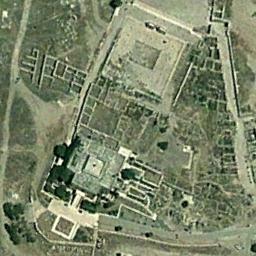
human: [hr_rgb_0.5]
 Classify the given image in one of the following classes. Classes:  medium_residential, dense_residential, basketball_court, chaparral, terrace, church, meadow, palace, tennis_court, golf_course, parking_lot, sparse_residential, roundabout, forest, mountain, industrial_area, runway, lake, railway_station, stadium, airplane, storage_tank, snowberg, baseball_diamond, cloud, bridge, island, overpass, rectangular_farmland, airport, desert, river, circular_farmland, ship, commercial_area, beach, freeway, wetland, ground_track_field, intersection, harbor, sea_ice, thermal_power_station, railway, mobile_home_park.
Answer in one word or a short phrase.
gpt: palace